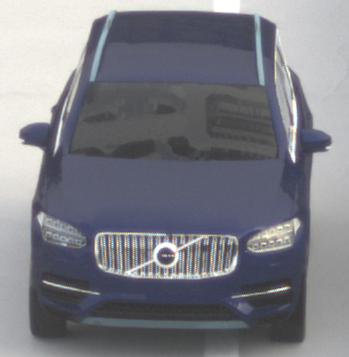
Make: Volvo
Model: XC90 B5
Detailed model: XC90 (L)
Model produced from: 2019/08
Model produced until: 2020/04
Doors: 5
Color: blue
Road condition: dry road
Daytime: morning or afternoon
Contrast: low contrast